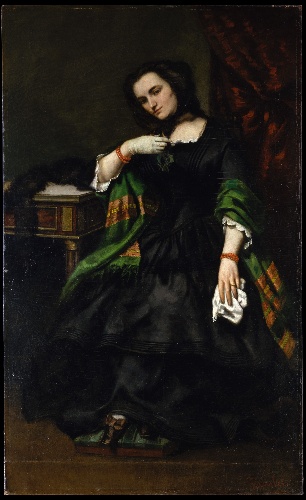
Title: Madame Auguste Cuoq (Mathilde Desportes, 1827–1910)
Artist: Gustave Courbet
Artist bio: French, Ornans 1819–1877 La Tour-de-Peilz
Date: ca. 1852–57
Object type: Painting
Classification: Paintings
Medium: Oil on canvas
Dimensions: 69 1/2 x 42 1/2 in. (176.5 x 108 cm)
Department: European Paintings
Credit line: H. O. Havemeyer Collection, Bequest of Mrs. H. O. Havemeyer, 1929
Accession year: 1929
Repository: Metropolitan Museum of Art, New York, NY
Tags: Portraits|Women